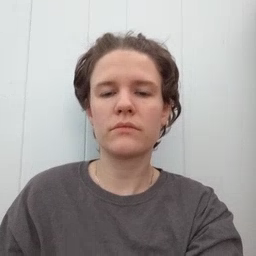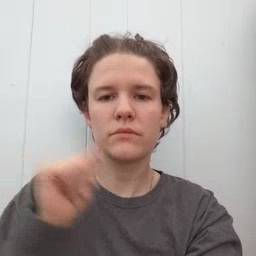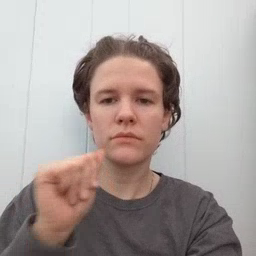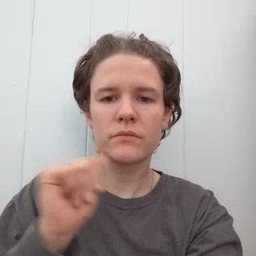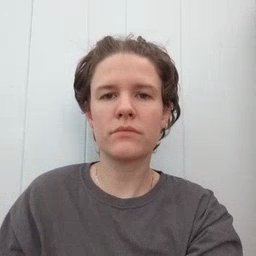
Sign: aunt